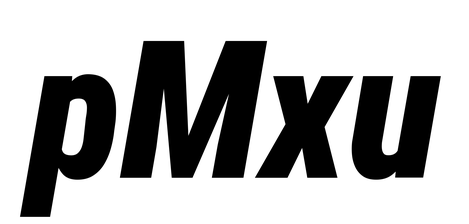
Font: Roboto-Italic_Condensed_Black_Italic